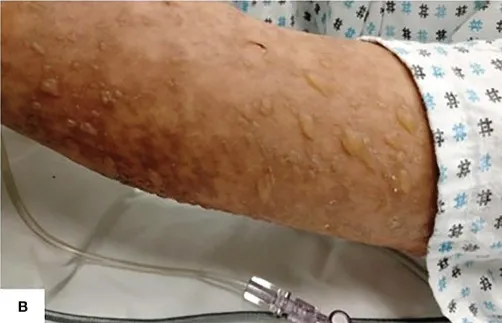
(B) Erythematous-vesicular-bullous lesions affecting upper limbs with brownish hyperpigmented macules on day +8.
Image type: medical_photograph (skin_photograph)